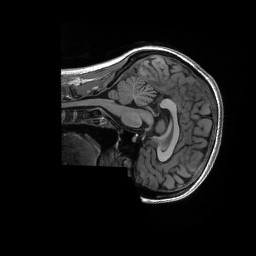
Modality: T1w
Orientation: sagittal
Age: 28
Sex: female
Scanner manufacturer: siemens
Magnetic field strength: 3 T
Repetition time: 2.53 s
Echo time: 0.0033 s